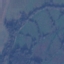
Label: Pasture